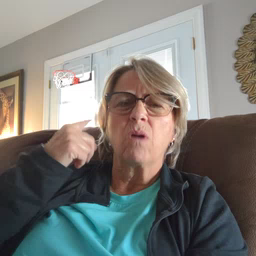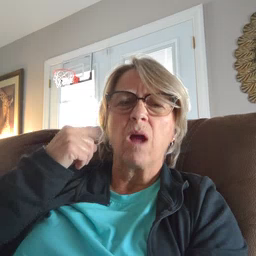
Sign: cry